Question: In the API Documentation there is a snippet:
'''
casper.waitFor(function check() {
return this.evaluate(function() {
return document.querySelectorAll('ul.your-list li').length > 2;
});
}, function then() {
this.captureSelector('yoursitelist.png', 'ul.your-list');
}, function timeout() {
this.echo("I can't haz my screenshot.").exit();
});
'''
I need this, but in a coffeescript project. I tried to rewrite it into coffeescript but it didn't work. Even if i let <URL> do the job, i get some invalid coffeescript from valid javascript:

i dont know how to pass a list of named functions into another function correctly.
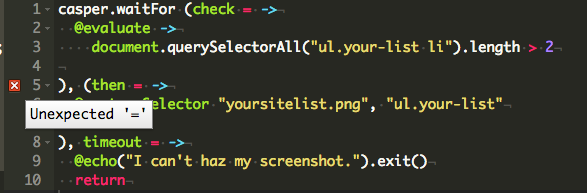
Answer: CoffeeScript doesn't really support named functions like that, see:
- <URL>
That specific example doesn't need them anyway, it looks like they're just there for documentation purposes so you could write:
'''
check = -> @evaluate(-> document.querySelectorAll('ul.your-list li').length > 2)
and_then = -> @captureSelector('yoursitelist.png', 'ul.your-list')
timeout = -> @echo("I can't haz my screenshot.").exit()
casper.waitFor(check, and_then, timeout)
'''
in CoffeeScript to get the same effect.